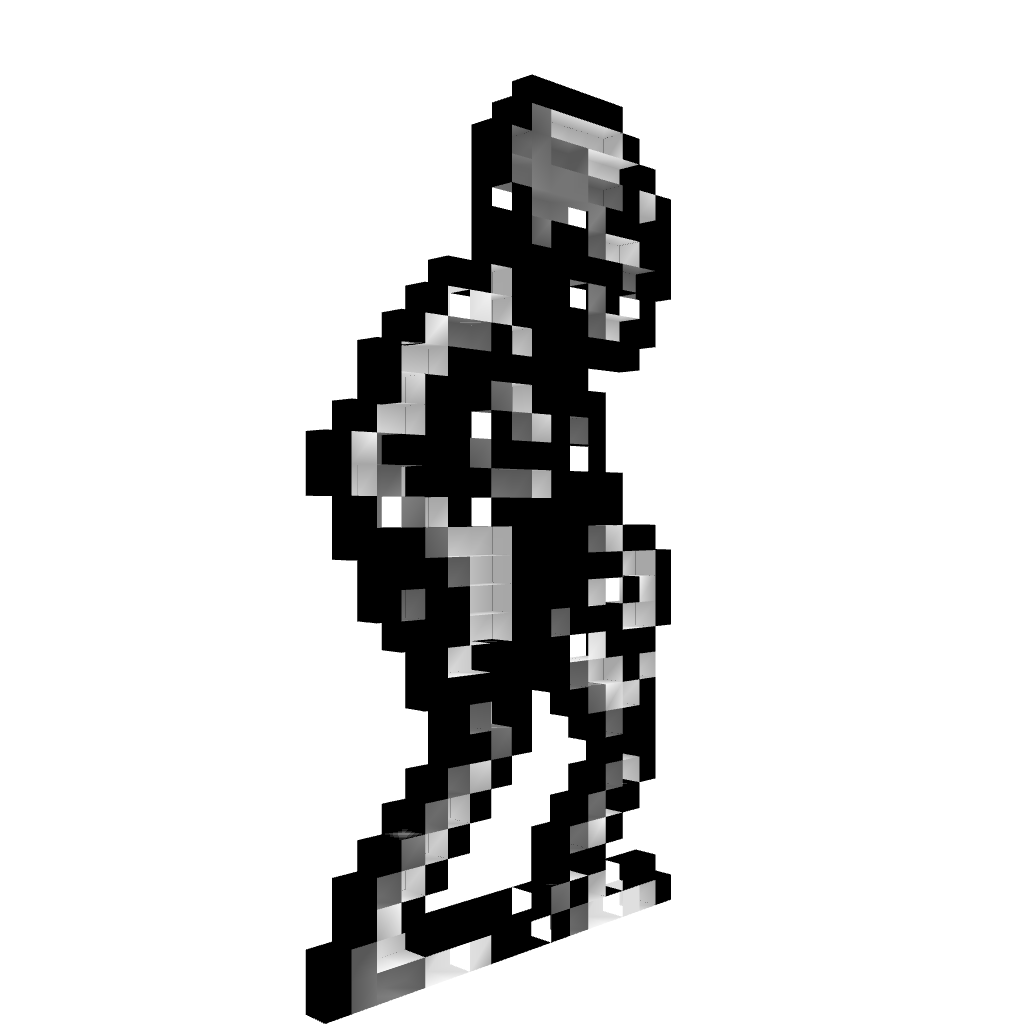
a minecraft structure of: Skeleton from Castlevania 2 bad low quality